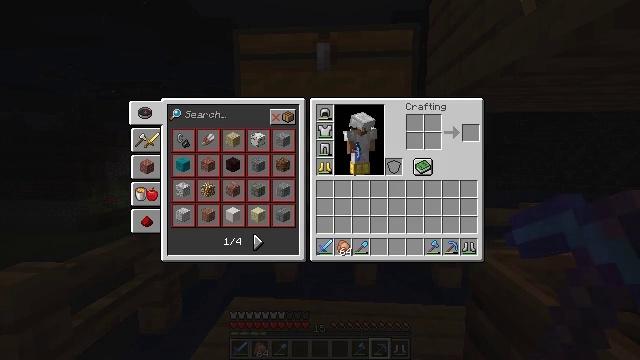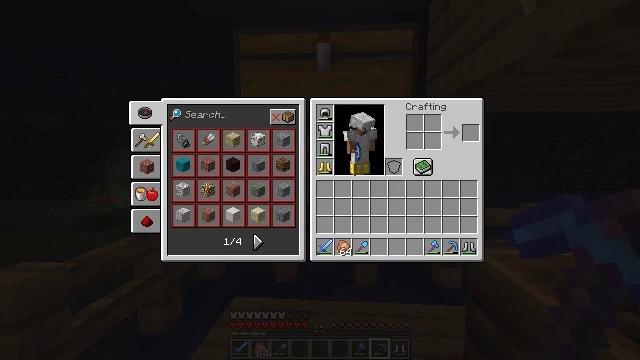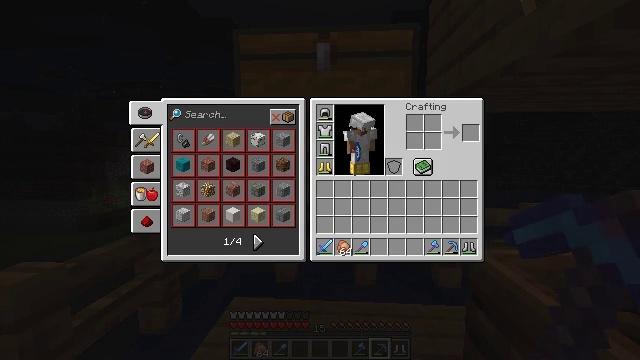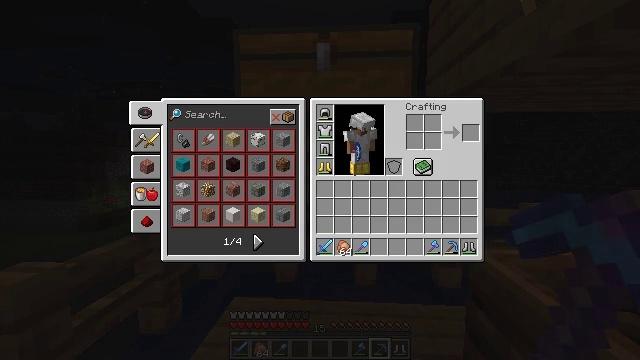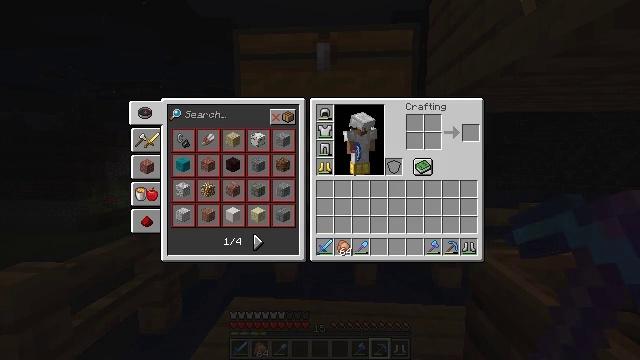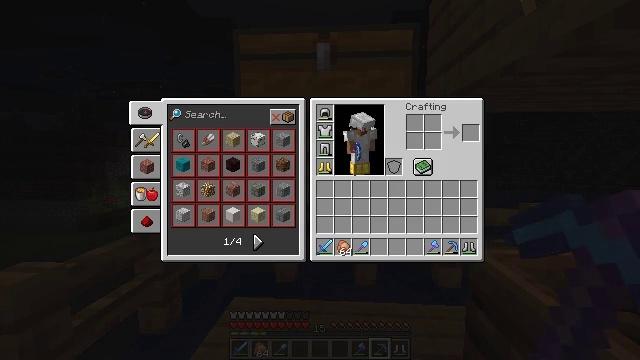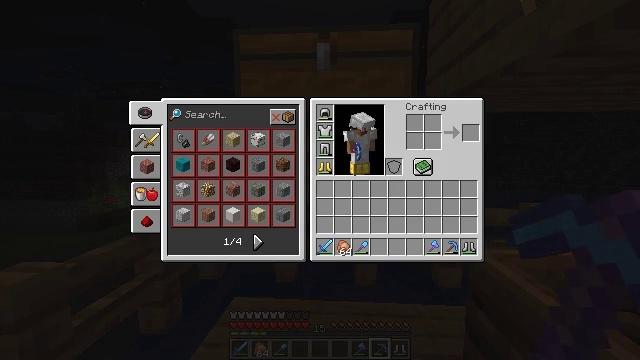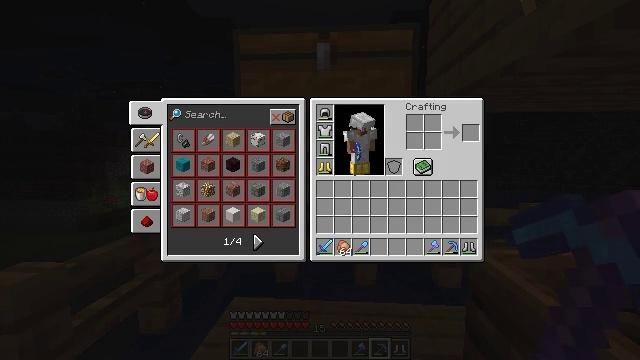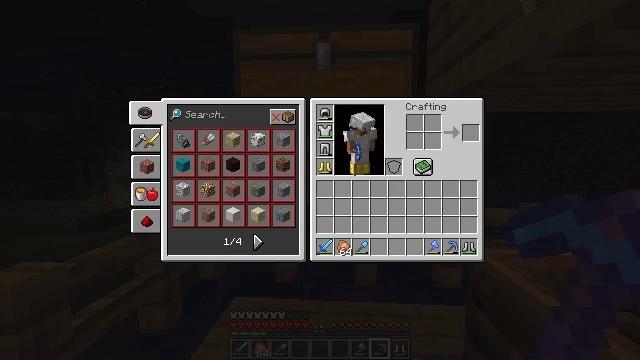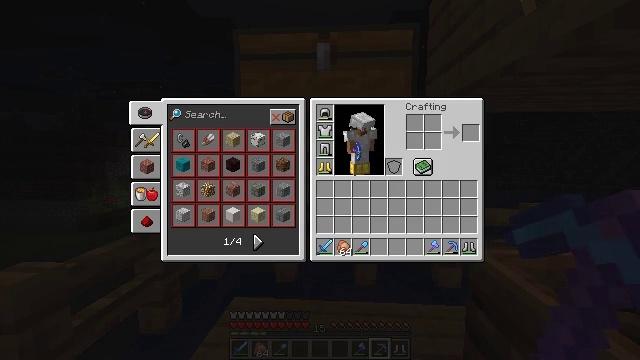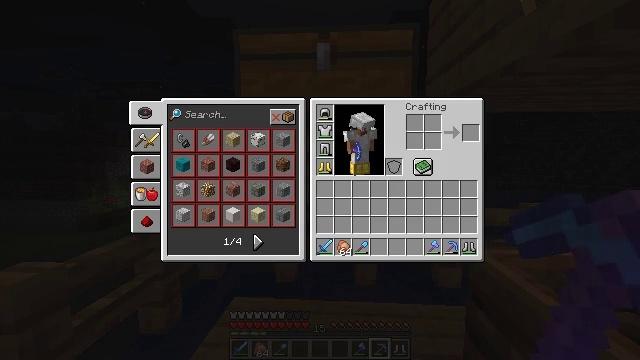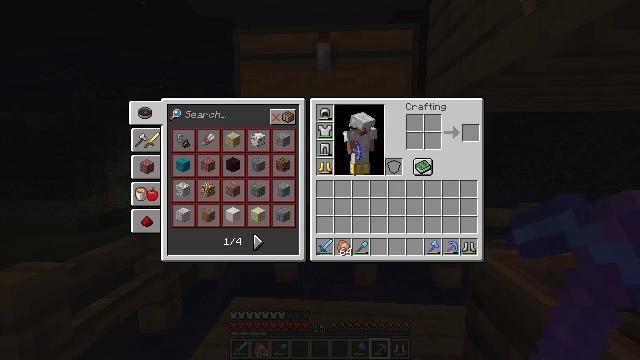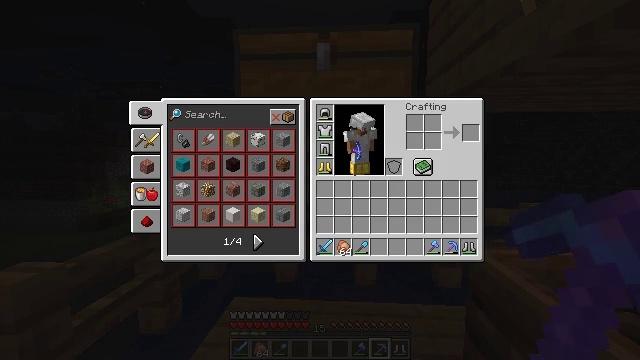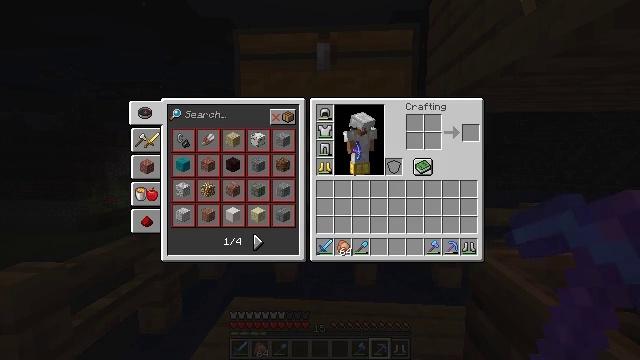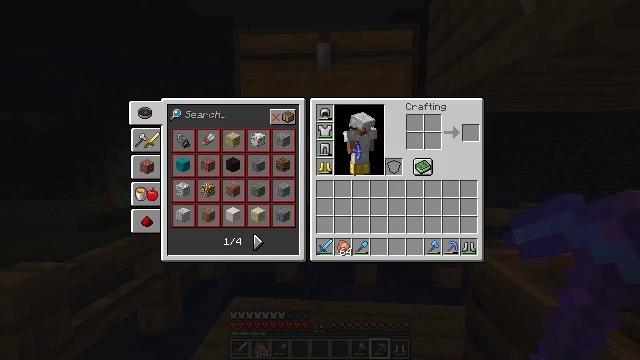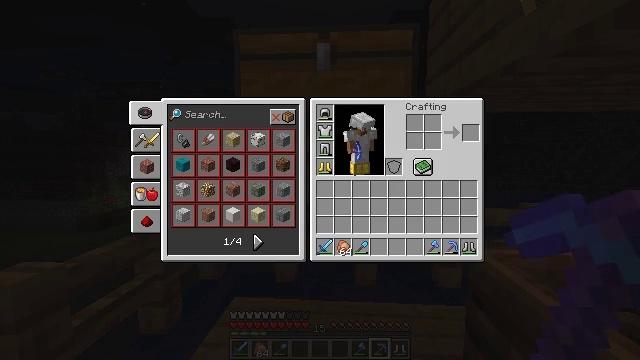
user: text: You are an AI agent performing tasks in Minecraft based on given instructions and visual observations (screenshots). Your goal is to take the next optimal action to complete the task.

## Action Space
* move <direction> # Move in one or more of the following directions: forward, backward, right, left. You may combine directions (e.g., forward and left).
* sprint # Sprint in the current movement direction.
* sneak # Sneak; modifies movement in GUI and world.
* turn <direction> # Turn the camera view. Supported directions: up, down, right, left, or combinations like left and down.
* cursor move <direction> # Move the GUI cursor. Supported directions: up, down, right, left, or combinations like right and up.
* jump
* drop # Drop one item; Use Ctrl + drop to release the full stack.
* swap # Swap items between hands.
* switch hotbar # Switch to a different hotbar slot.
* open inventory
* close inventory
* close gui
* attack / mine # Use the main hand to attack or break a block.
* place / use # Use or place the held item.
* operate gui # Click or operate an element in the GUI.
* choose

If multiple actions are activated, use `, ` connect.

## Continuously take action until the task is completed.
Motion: motion action
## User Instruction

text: Gather spruce leaves to collect foliage.
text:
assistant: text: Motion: no_op
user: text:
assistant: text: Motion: no_op
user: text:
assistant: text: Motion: no_op
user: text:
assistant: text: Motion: no_op
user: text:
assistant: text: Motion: no_op
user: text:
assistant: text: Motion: no_op
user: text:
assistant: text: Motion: no_op
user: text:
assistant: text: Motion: no_op
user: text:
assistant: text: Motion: no_op
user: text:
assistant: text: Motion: no_op
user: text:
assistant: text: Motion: no_op
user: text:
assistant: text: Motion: no_op
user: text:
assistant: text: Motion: no_op
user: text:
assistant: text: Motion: no_op
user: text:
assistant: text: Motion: no_op
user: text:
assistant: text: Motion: no_op
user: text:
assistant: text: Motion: no_op
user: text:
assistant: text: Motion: no_op
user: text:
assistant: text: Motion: no_op
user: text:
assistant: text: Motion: no_op
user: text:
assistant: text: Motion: no_op
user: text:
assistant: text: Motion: no_op
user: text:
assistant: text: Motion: no_op
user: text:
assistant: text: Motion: no_op
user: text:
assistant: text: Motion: no_op
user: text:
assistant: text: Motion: no_op
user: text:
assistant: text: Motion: no_op
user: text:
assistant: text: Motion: no_op
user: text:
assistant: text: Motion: no_op
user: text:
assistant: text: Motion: no_op